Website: macys
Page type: customer-info-address
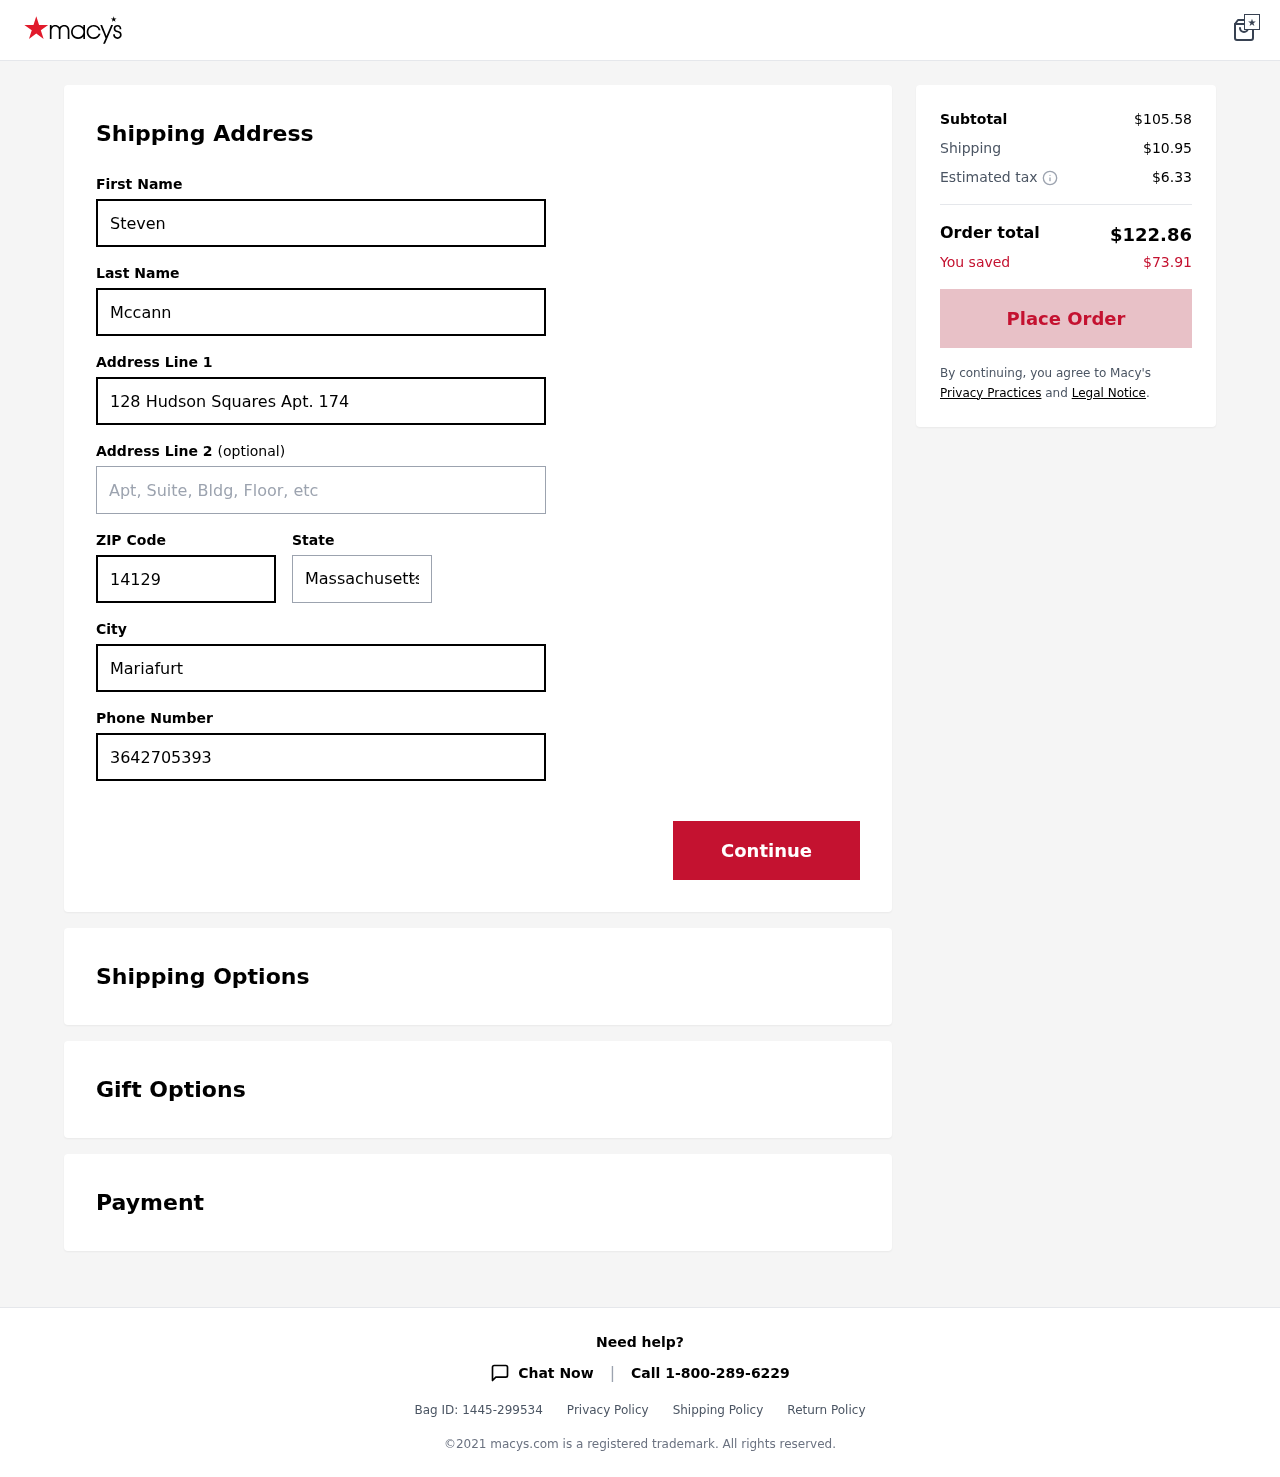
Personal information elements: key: PII_CITY
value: Mariafurt
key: PII_FIRSTNAME
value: Steven
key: PII_LASTNAME
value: Mccann
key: PII_PHONE
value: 3642705393
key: PII_POSTCODE
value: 14129
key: PII_STATE
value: Massachusetts
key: PII_STREET
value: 128 Hudson Squares Apt. 174
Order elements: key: ORDER_SUBTOTAL
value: $105.58
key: ORDER_SHIPPING_COST
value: $10.95
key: ORDER_TAX
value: $6.33
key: ORDER_TOTAL
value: $122.86
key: ORDER_SAVINGS
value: $73.91